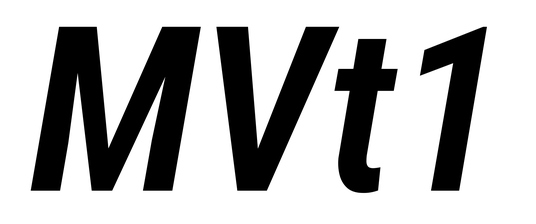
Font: Roboto-Italic_Condensed_SemiBold_Italic